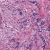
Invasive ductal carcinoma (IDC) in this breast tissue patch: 0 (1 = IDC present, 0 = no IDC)